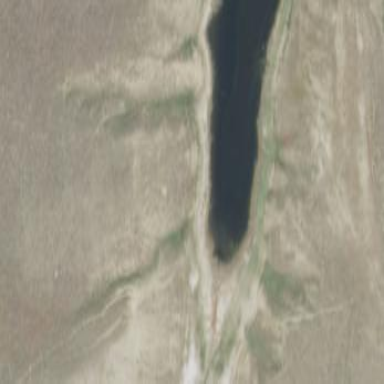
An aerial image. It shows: Reservoir.